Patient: sex F, age 58
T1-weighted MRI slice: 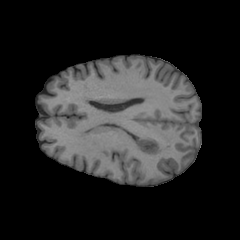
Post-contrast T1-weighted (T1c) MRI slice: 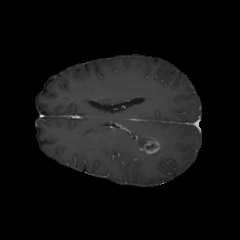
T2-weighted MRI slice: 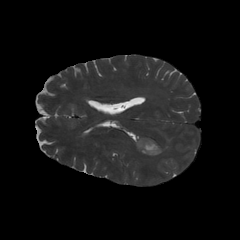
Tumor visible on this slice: yes
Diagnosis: Glioblastoma, IDH-wildtype
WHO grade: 4